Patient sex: M
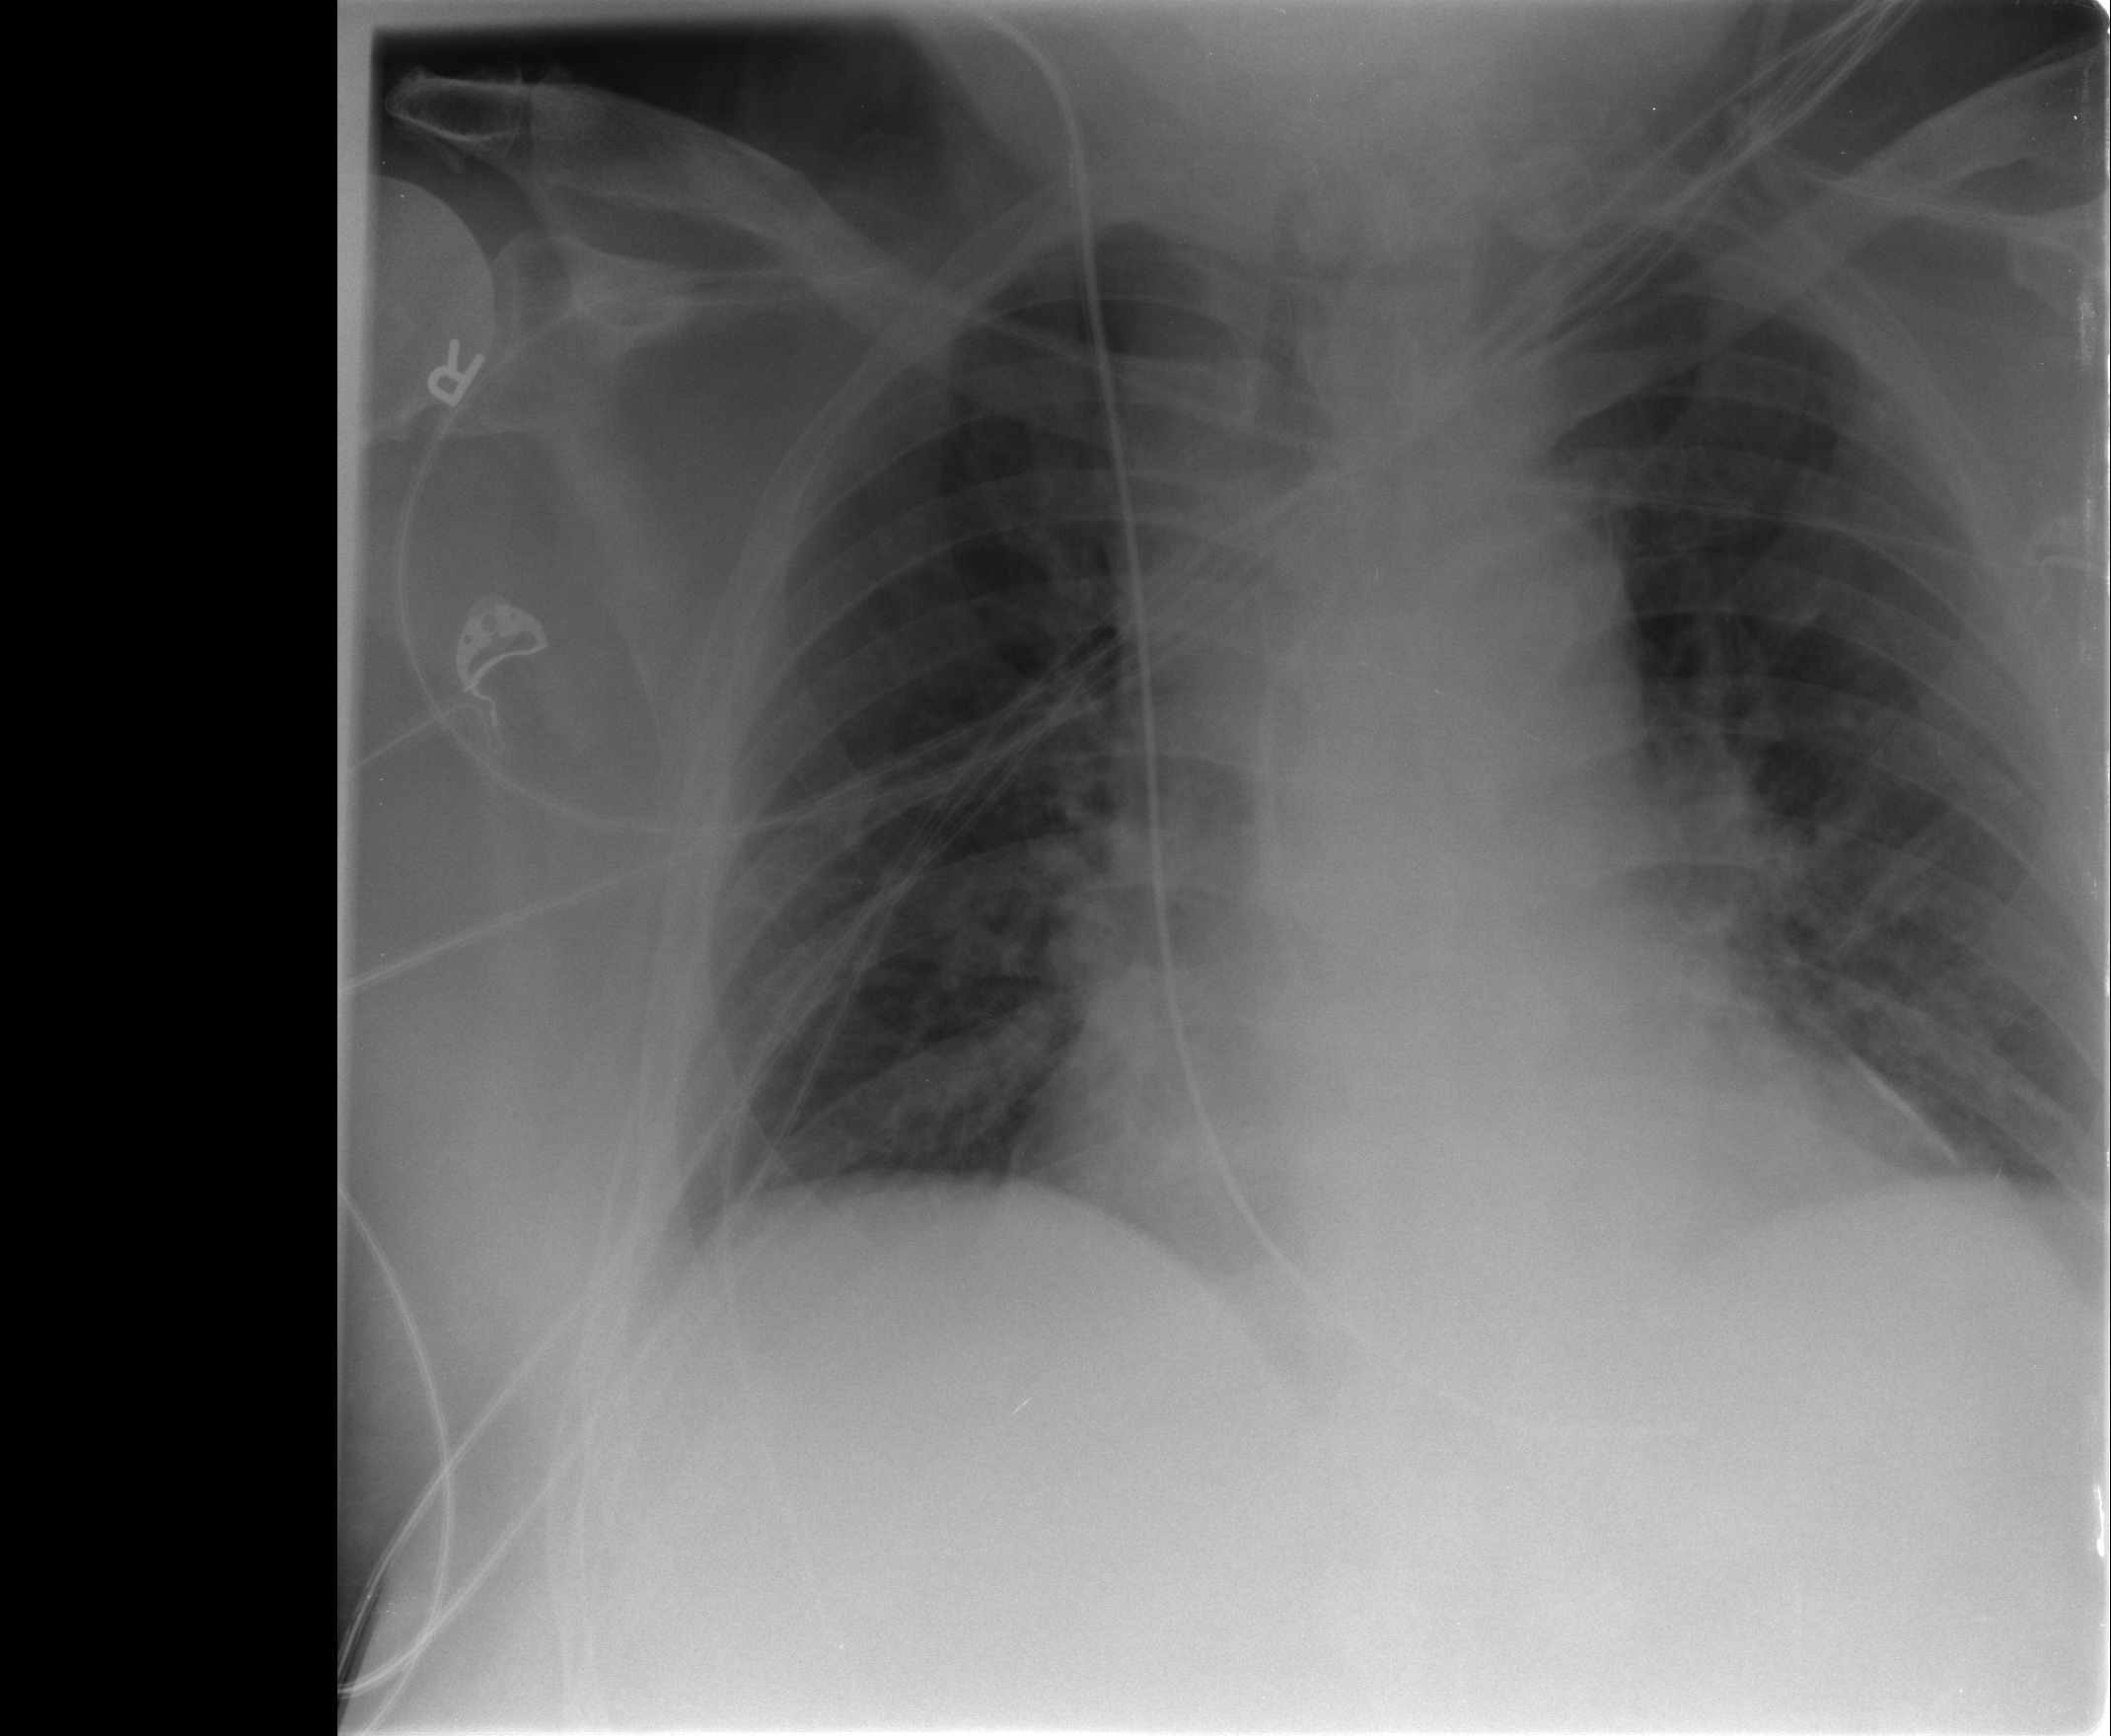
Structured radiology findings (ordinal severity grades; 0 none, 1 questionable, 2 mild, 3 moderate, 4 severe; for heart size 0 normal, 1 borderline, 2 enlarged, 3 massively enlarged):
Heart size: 3
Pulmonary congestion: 1
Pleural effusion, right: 0
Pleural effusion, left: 0
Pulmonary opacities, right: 0
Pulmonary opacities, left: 0
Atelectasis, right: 0
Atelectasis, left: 2